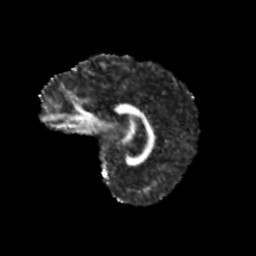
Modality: FA
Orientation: sagittal
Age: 11
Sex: female
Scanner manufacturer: siemens
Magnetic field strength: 3 T
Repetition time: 3.8 s
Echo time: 0.07 s